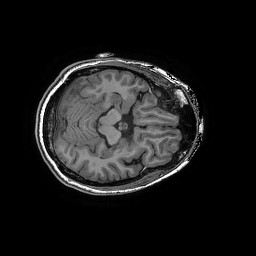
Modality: T1w
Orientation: axial
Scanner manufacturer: ge
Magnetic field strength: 3 T
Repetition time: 0.008904 s
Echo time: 0.003488 s